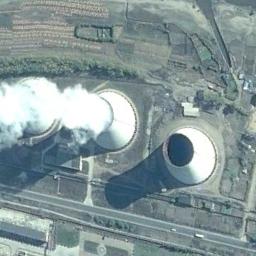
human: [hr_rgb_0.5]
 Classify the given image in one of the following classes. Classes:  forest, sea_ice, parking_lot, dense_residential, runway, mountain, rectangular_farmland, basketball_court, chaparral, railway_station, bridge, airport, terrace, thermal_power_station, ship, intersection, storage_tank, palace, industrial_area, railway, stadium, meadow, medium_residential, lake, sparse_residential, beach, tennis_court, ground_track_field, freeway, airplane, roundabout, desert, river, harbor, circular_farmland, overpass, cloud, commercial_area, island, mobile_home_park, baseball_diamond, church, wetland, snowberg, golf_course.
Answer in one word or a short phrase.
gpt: thermal_power_station